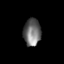
Tissue: lung
Cell type: T cells
Senescence score: 0.147
Nuclear area (px): 460
Mean DAPI intensity: 108.85